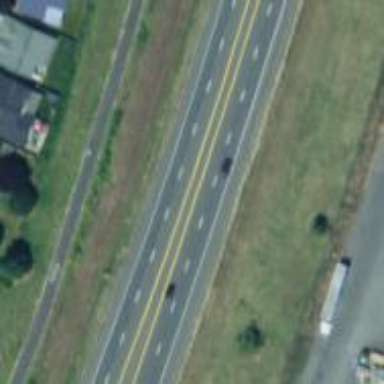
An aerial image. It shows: Expressway with asphalt surface categorized as trunk highway.